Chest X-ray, PA view. Patient: 22 years old, sex F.
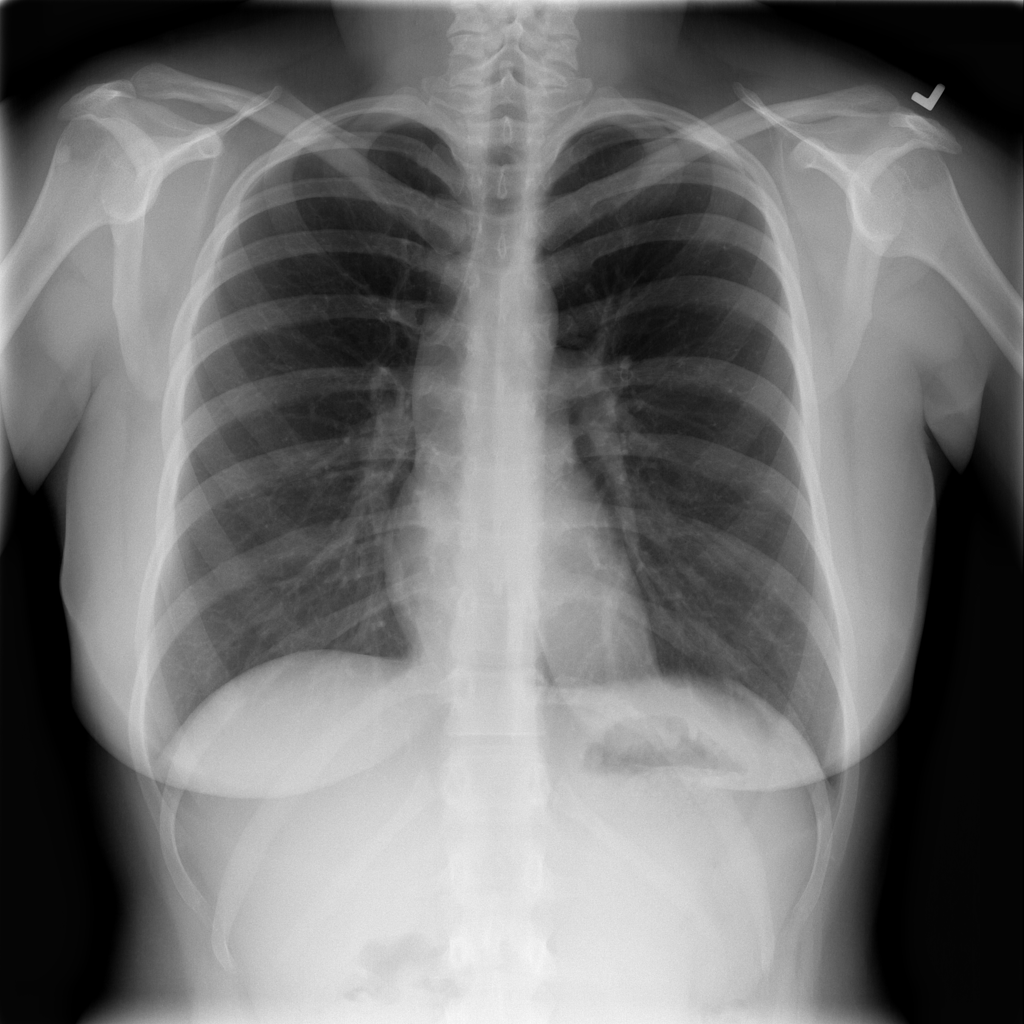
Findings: No Finding